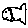
Label: fish